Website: walmart
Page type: account-selection
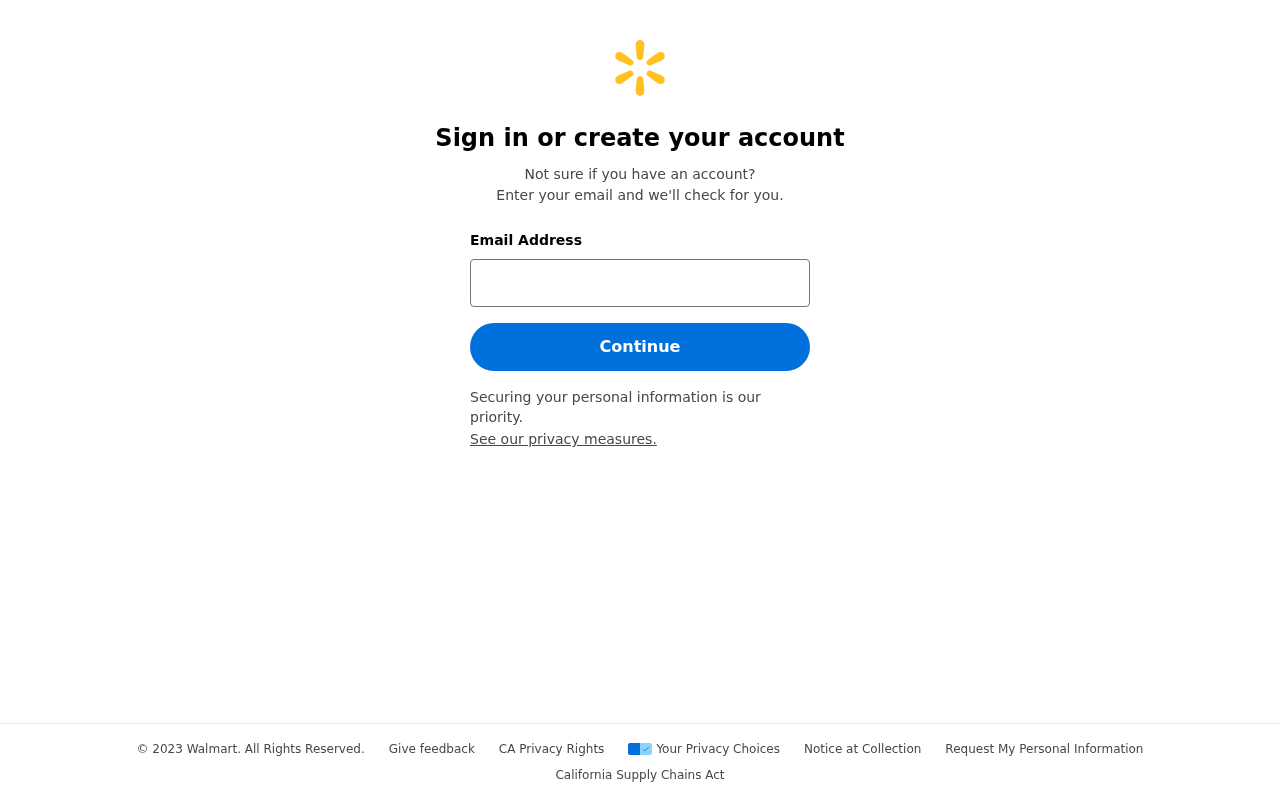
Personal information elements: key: PII_EMAIL
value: candace_white@yahoo.com